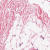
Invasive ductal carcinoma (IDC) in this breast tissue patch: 0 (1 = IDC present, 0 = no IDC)